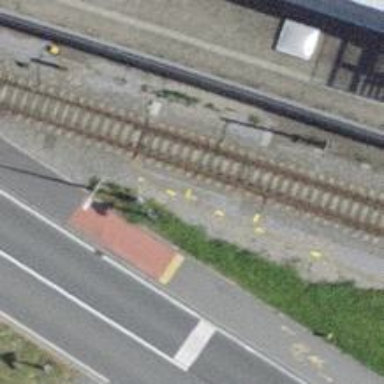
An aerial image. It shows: Railway switch.